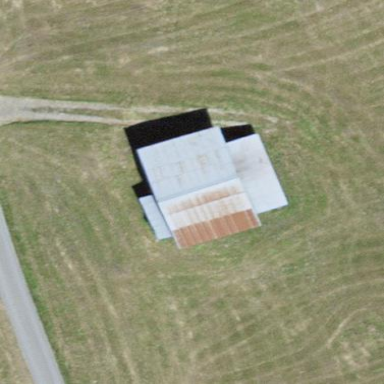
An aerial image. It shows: Barn.